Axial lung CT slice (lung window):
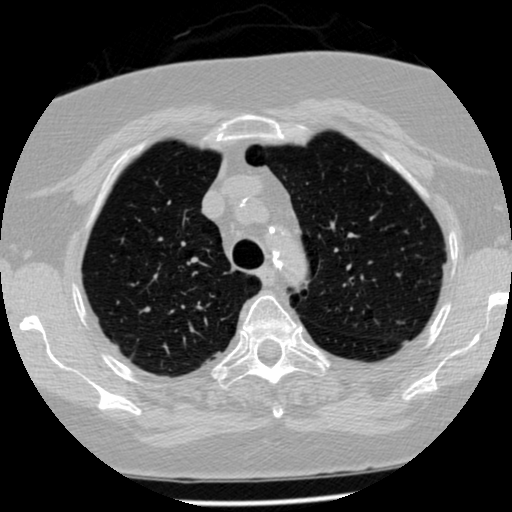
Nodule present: no